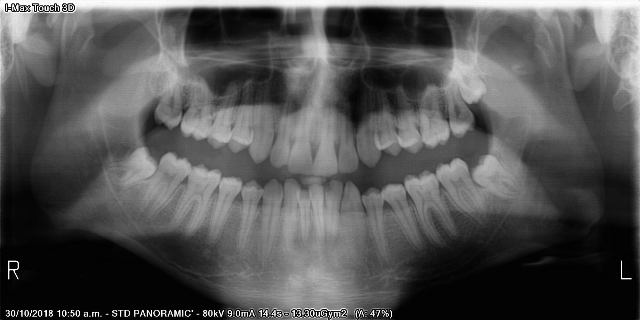
adult